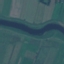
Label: River